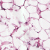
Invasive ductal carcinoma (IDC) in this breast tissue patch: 0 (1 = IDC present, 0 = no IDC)